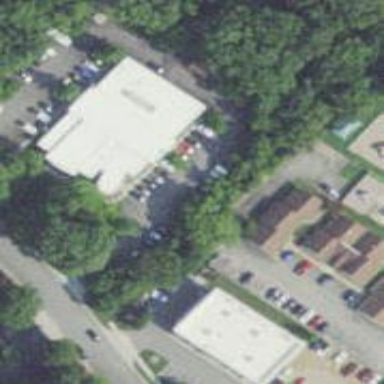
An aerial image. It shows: Commercial building.